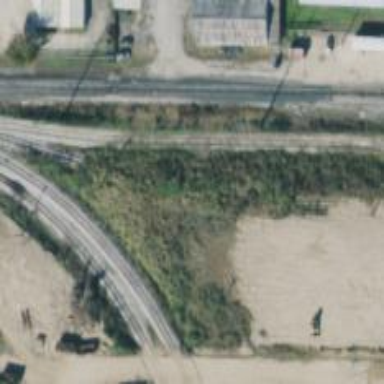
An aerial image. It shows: Disused railway spur service.